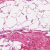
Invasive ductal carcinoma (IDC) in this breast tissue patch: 0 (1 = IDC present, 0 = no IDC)